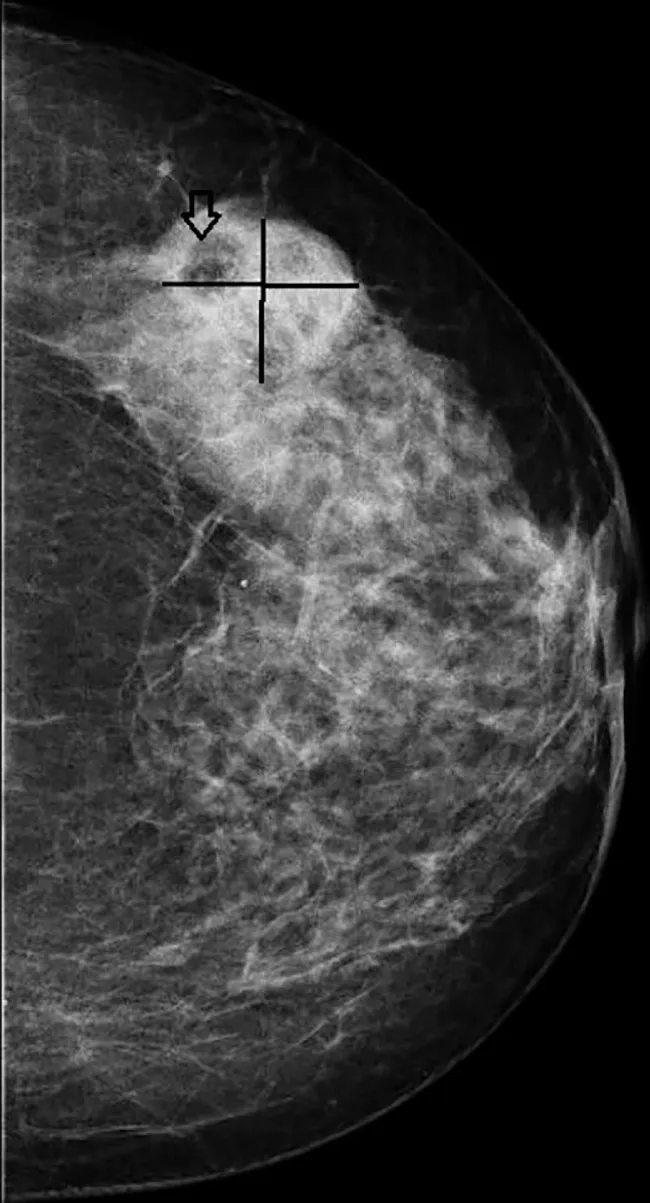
On mammograms the lesion was dense with radiolucent areas inside which were thought to be compatible with fat.
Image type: radiology (x_ray)